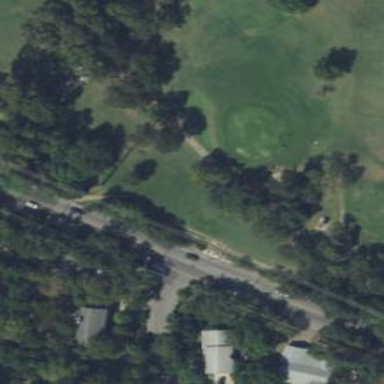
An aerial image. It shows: Path for both roads and golfers.